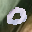
Label: 0